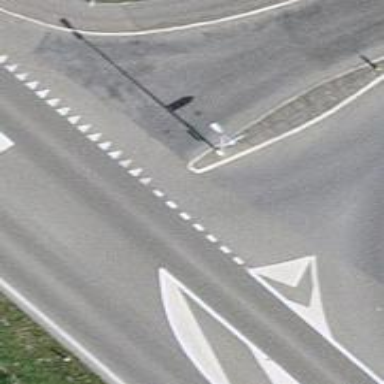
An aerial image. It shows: Road with "give way" sign.